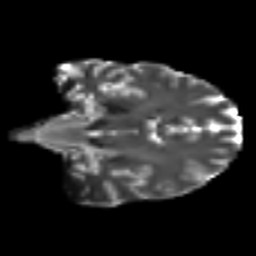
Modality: T2w
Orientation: coronal
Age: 25
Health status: ill
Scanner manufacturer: philips
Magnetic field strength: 3 T
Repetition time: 9 s
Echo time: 0.127 s